I will show an image sequence of human cooking. I have annotated the images with numbered circles. Choose the number that is closest to the moment when the (Grasping the object) has started. You are a five-time world champion in this game. Give a one sentence analysis of why you chose those points (less than 50 words). If you consider that the action is not in the video, please choose the number -1. Provide your answer at the end in a json file of this format: {"points": []}
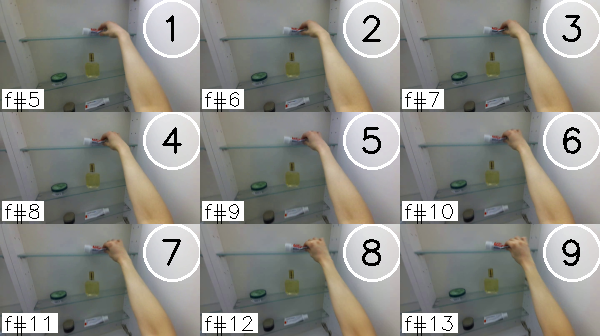
Frame 1 shows the clearest moment of hand-object contact.
{"points": [1]}